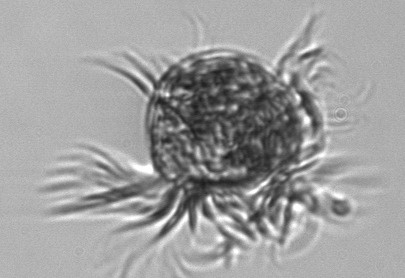
Label: Pelagostrobilidium